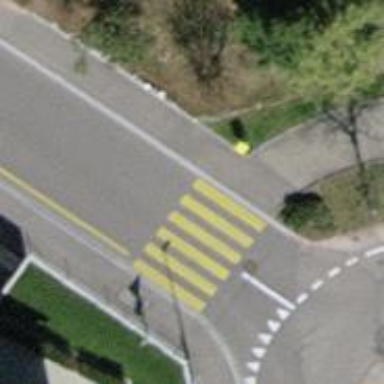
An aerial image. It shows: Uncontrolled zebra crossing on the road.